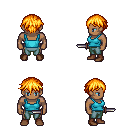
a pixel art fantasy rpg character, male body template, human, dark skin, teal pirate shirt, teal pants, light blonde short bangs hairstyle, brown shoes, dagger, four views (front, back, left, right), 2x2 character sprite sheet, small pixel art, hard edges, no anti-aliasing